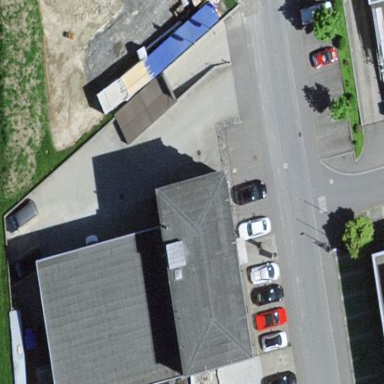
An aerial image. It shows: Building that houses motorcycle shop.